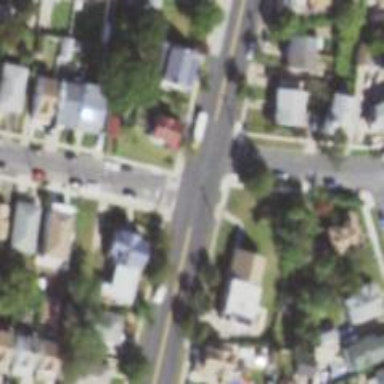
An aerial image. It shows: Road with stop sign.